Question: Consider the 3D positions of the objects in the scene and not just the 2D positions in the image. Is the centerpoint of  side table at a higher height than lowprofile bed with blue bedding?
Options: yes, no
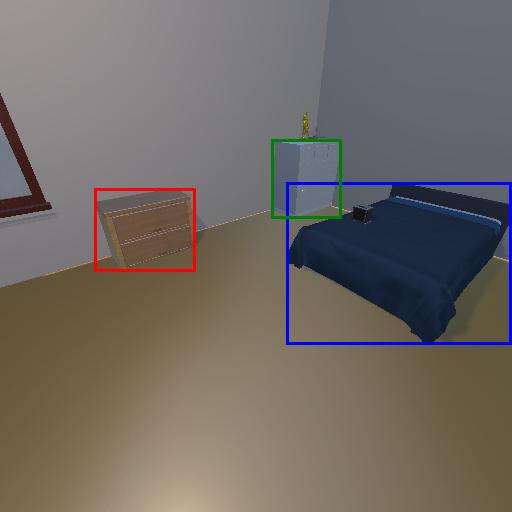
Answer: yes